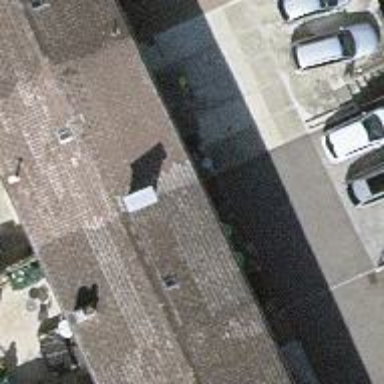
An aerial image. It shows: Semi-detached house with gabled roof.